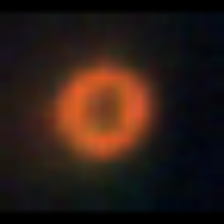
Taxon: Centric
Group: Diatoms